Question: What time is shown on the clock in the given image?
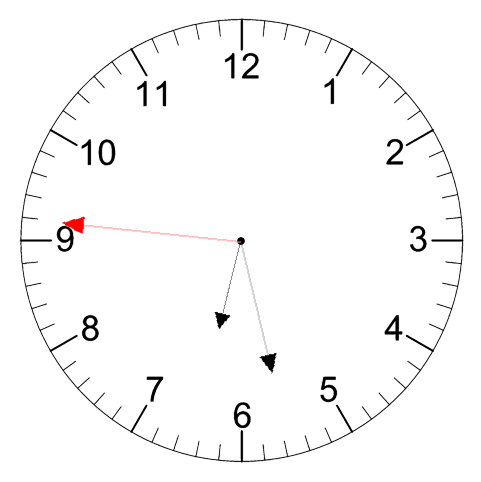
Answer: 06:27:46